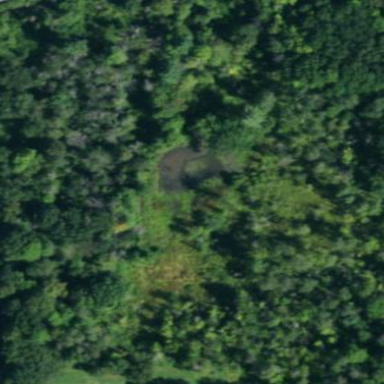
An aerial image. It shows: Pond surrounded by natural water.